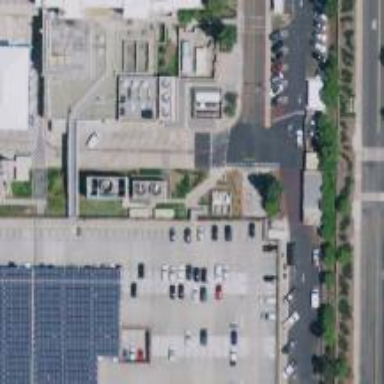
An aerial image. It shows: Multi-storey parking lot with asphalt surface.